Question: I am having some difficulties POSTing an NSManagedObject with nested NSManagedObjects with RestKit. I appear to be getting duplicate records for the sub-NSManagedObjects inserted into CoreData when the POST returns. Here is a snapshot of the model:

Here is the JSON that I am POSTing:
'''
{
"actions": [],
"application": "Identify",
"createBy": "welcomed",
"createDt": "2014-04-11T16:26:15Z",
"description": null,
"externalId": null,
"groupId": "5",
"id": 0,
"images": [
{
"format": "JPEG",
"height": 200,
"id": 0,
"image": "/9j/4A..../Pv5n/9k=",
"status": "C",
"type": "MUGSHOT",
"width": 200
}
],
"locked": null,
"modifyBy": null,
"modifyDt": null,
"priv": null
}
'''
Here is the JSON that is returned from the service after the POST:
'''
{
"actions": [],
"application": "Identify",
"createBy": "welcomed",
"createDt": 1397233575000,
"description": null,
"externalId": null,
"groupId": "5",
"id": 11,
"images": [
{
"captureDevice": null,
"createBy": null,
"createDt": null,
"format": "JPEG",
"height": 200,
"id": 11,
"image": "/9j/4AAQSkZJR.../Pv5n/9k=",
"recordId": 11,
"status": "C",
"type": "MUGSHOT",
"width": 200
}
],
"locked": false,
"modifyBy": null,
"modifyDt": null,
"priv": false
}
'''
EDIT (I suppose this is important): Here is the mapping for the WTSImage and WTSRecord:
'''
RKEntityMapping *recordMapping = [RKEntityMapping mappingForEntityForName:@"WTSRecord" inManagedObjectStore:self.managedObjectStore];
[recordMapping addAttributeMappingsFromDictionary:@{
@"id":@"dbId",
@"externalId":@"extId",
@"groupId":@"groupId",
@"application": @"application",
@"description": @"desc",
@"priv": @"priv",
@"locked": @"locked",
@"createBy": @"createBy",
@"createDt": @"createDt",
@"modifyBy": @"modifyBy",
@"modifyDt": @"modifyDt",
}];
recordMapping.identificationAttributes = @[@"dbId"];
//image mapping
RKEntityMapping *imageMapping = [RKEntityMapping mappingForEntityForName:@"WTSImage" inManagedObjectStore:self.managedObjectStore];
[imageMapping addAttributeMappingsFromDictionary:@{
@"id": @"dbId",
@"status": @"status",
@"type": @"type",
@"format": @"format",
@"width": @"width",
@"height": @"height",
@"image": @"base64Image"
}];
imageMapping.identificationAttributes = @[@"dbId"];
[recordMapping addPropertyMapping:[RKRelationshipMapping relationshipMappingFromKeyPath:@"images" toKeyPath:@"images" withMapping:imageMapping]];
'''
The following code is where I create the NSManagedObjects and call '[RKObjectManager postObject:path:parameters:success:failure:':
'''
WTSRecord *record = [NSEntityDescription insertNewObjectForEntityForName:@"WTSRecord" inManagedObjectContext:self.managedObjectContext];
record.createBy = @"welcomed";
record.createDt = [NSDate date];
record.application = kWTSApplicationIdentify;
record.groupId = @"5";
WTSImage *image = [NSEntityDescription insertNewObjectForEntityForName:@"WTSImage" inManagedObjectContext:self.managedObjectContext];
image.height = [NSNumber numberWithFloat:mugshot.size.height];
image.width = [NSNumber numberWithFloat:mugshot.size.width];
image.imageData = UIImageJPEGRepresentation(imageData, 1.0);
image.type = kWTSCaptureTypeMugshot;
image.format = kWTSCaptureFormatJpeg;
image.status = kWTSCaptureStatusCaptured;
image.record = record;
[record addImagesObject:image];
RKObjectManager *manager = [RKObjectManager sharedManager];
[manager postObject:record path:@"records" parameters:nil success:^(RKObjectRequestOperation *operation, RKMappingResult *mappingResult) {
} failure:^(RKObjectRequestOperation *operation, NSError *error) {
UIAlertView *alert = [[UIAlertView alloc] initWithTitle:@"Error Sending Record" message:error.localizedDescription delegate:nil cancelButtonTitle:@"OK" otherButtonTitles:nil];
[alert show];
}];
'''
When the success block is invoked, I check the sqlite database and there is 1 WTSRecord inserted and WTSImages. One of the WTSImages has the correct FK to the WTSRecord and the PK from the database, while the other one appears to be orphaned (dbId and the FK to WTSRecord are not set).
Here is a link to the RestKit and Core Data trace logs: <URL>
Hopefully someone can help! Thanks!
After some more searching, I found this page: <URL>
Do I have to create identification elements on the client side using UUIDs before POSTing them to a REST service? Will RestKit not be able to map request objects back to objects that were already created in the object store without first setting an identification attribute on the client side?
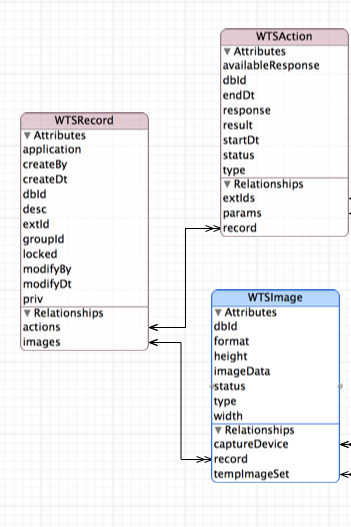
Answer: For the posted object, RestKit understands how to update that item with the response data, but that doesn't apply to the relationship contents. Technically it could be coded, but it isn't currently.
If you need the object in the relationship after the mapping to be the same object that you create then you have an issue. If you don't mind it being a different object then the issue is just to delete the duplicate...
Duplicate deletion:
Fetch request blocks aren't used when processing a POST response so you'd need to fetch the dupe and delete it manually. I'm going to assume that any image with a nil relationship to a record is a dupe so it's a relatively simple fetch to execute.